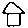
Label: house